Field crop: tomato
Growth stage: 1
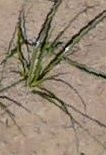
Species: cyperus